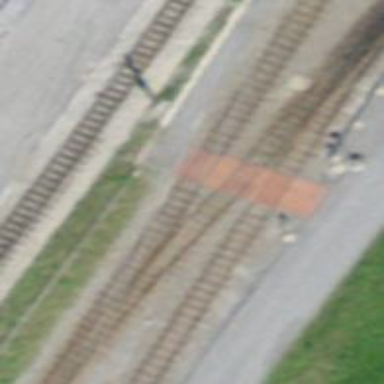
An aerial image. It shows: Crossing for the railway.